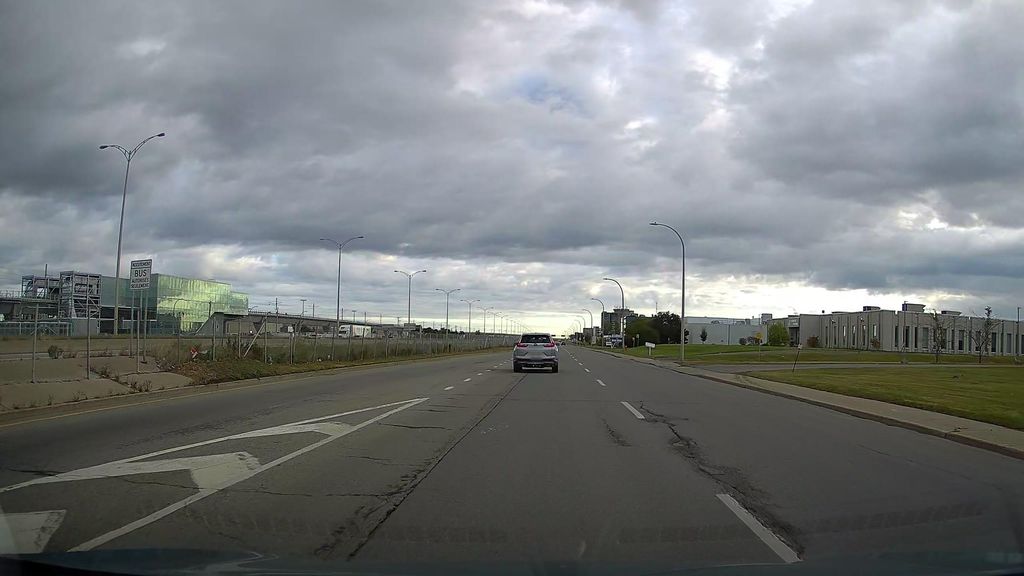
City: montreal